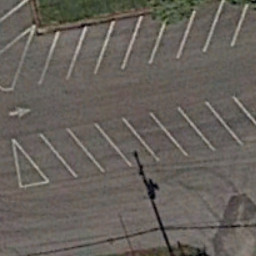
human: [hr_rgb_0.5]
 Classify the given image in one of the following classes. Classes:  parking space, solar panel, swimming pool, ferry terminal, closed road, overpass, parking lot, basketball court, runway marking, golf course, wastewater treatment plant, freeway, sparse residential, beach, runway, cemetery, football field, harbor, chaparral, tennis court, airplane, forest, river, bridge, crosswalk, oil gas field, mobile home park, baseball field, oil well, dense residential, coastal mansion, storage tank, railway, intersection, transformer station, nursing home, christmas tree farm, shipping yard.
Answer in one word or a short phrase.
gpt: parking space